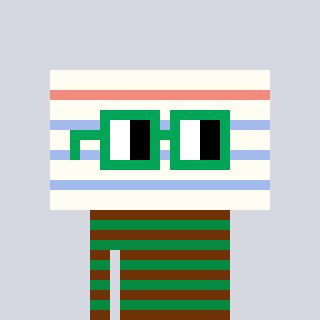
a pixel art character with square green glasses, a empty notebook page-shaped head and a green-colored body on a cool background